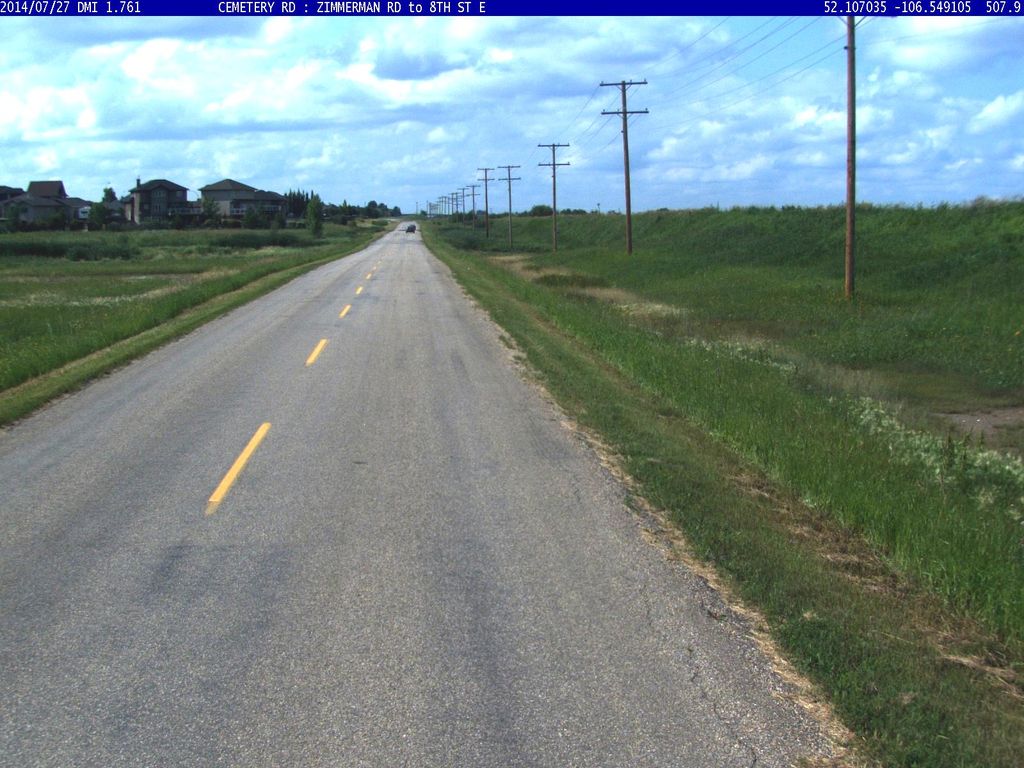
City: saskatoon